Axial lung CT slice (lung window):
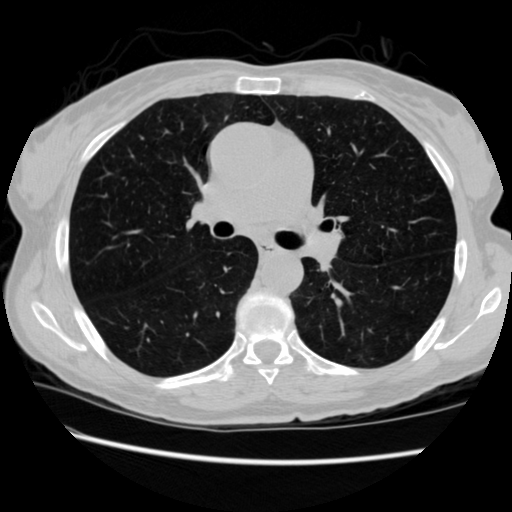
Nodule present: no